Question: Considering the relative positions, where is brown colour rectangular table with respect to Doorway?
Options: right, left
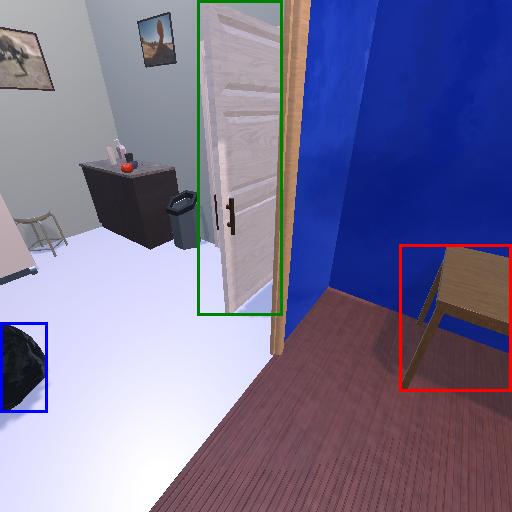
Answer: right